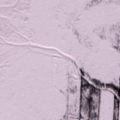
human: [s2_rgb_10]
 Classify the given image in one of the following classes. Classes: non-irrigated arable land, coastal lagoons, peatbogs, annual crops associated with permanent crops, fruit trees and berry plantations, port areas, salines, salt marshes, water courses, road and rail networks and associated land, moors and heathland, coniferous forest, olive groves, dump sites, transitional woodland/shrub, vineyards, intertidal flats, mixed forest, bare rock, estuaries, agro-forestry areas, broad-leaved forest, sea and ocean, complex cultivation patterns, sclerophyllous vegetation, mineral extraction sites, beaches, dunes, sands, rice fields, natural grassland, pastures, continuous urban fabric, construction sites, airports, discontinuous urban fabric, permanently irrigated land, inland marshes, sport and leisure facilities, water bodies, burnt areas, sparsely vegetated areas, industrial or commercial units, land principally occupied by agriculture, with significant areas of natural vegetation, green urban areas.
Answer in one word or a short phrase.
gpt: non-irrigated arable land, pastures